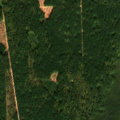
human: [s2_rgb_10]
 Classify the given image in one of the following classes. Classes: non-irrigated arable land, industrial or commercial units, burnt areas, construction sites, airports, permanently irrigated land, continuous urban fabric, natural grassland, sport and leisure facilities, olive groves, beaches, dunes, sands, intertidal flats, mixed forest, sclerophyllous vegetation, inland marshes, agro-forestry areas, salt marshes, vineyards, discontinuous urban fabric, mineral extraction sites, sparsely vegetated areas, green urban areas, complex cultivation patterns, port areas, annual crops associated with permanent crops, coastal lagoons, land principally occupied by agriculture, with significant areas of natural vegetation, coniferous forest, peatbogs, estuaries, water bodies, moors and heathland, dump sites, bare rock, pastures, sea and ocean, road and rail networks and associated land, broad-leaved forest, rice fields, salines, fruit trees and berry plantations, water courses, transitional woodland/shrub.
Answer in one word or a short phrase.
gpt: coniferous forest, mixed forest, transitional woodland/shrub